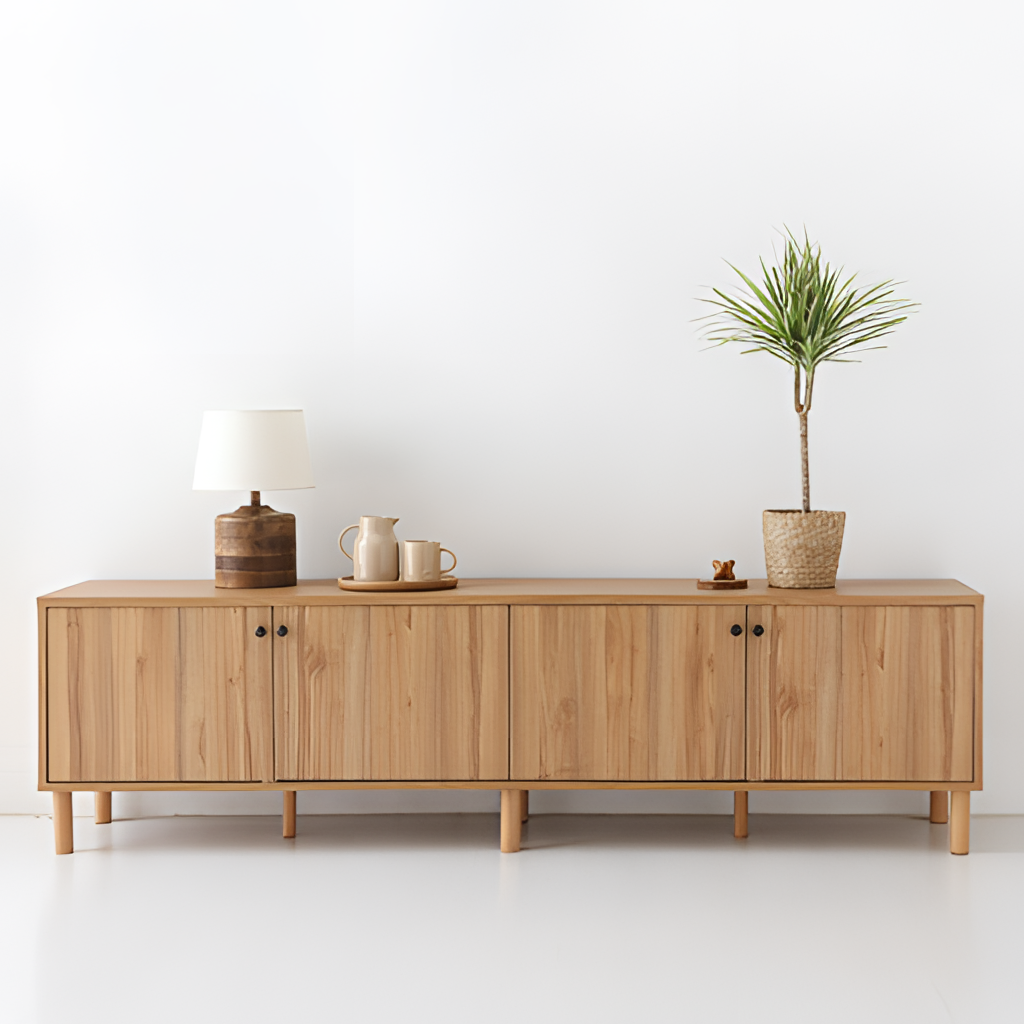
wood cabinet, living room, gray tile flooring, with large square pattern, minimalist, paint wallpaper, with solid pattern